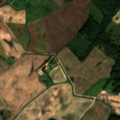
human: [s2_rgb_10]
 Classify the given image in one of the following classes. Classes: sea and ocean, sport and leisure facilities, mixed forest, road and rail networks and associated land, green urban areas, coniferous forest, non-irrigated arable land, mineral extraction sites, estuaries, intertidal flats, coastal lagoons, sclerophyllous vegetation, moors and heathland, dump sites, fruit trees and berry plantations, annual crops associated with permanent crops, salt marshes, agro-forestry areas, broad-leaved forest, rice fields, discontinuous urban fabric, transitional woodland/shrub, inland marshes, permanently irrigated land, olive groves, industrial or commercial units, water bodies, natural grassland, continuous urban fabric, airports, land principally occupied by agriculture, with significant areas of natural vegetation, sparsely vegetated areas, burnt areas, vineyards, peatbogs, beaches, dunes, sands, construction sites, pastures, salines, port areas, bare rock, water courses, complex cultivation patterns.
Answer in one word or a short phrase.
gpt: non-irrigated arable land, land principally occupied by agriculture, with significant areas of natural vegetation, broad-leaved forest